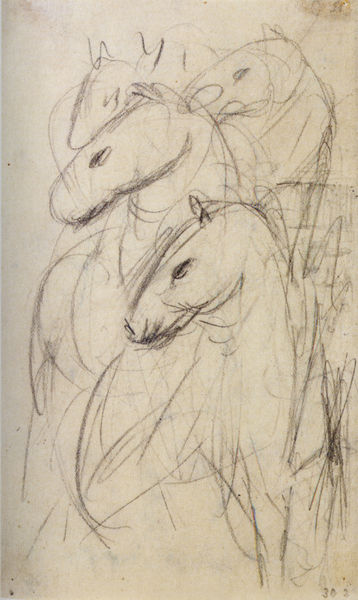
Titel: Der Turm der Blauen Pferde
Künstler: Franz Marc
Institution: (Privatbesitz)
Schlagwörter: kopf, körper, weiß, finger, grau, kreide, köpfe, mund, nase, ohr, schwarz, skizze, zeichnung, tier, tiere, expressionismus, hochformat, augen, stehen, bild, hals, signatur, natur, auge, drei, blatt, ohren, esel, pferd, pferde, beine, mähne, schnell, schweif, bein, papier, studie, grafik, graphik, herde, linien, münder, nasen, striche, umriss, vier, gemalt, linie, kohle, form, dynamik, reihe, bleistift, hälse, entwurf, franz, bleistiftzeichnung, fleck, studien, rehe, schnauze, zeichnen, ross, rosse, maul, nüstern, mehne, skizzenbuch, blauer reiter, schwar, zeichner, schwrz, franz marc, marc, tierstudie, mähnen, schnauzen, frans marc, pferdestudie, flüchtig, tierstudien, flüchtigkeit, hastig, hintereinander, turm der pferde, vier pferde, sriche, pferdeköpfe, pderd, blestift, eesel, 30.2